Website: lowes
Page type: review-order
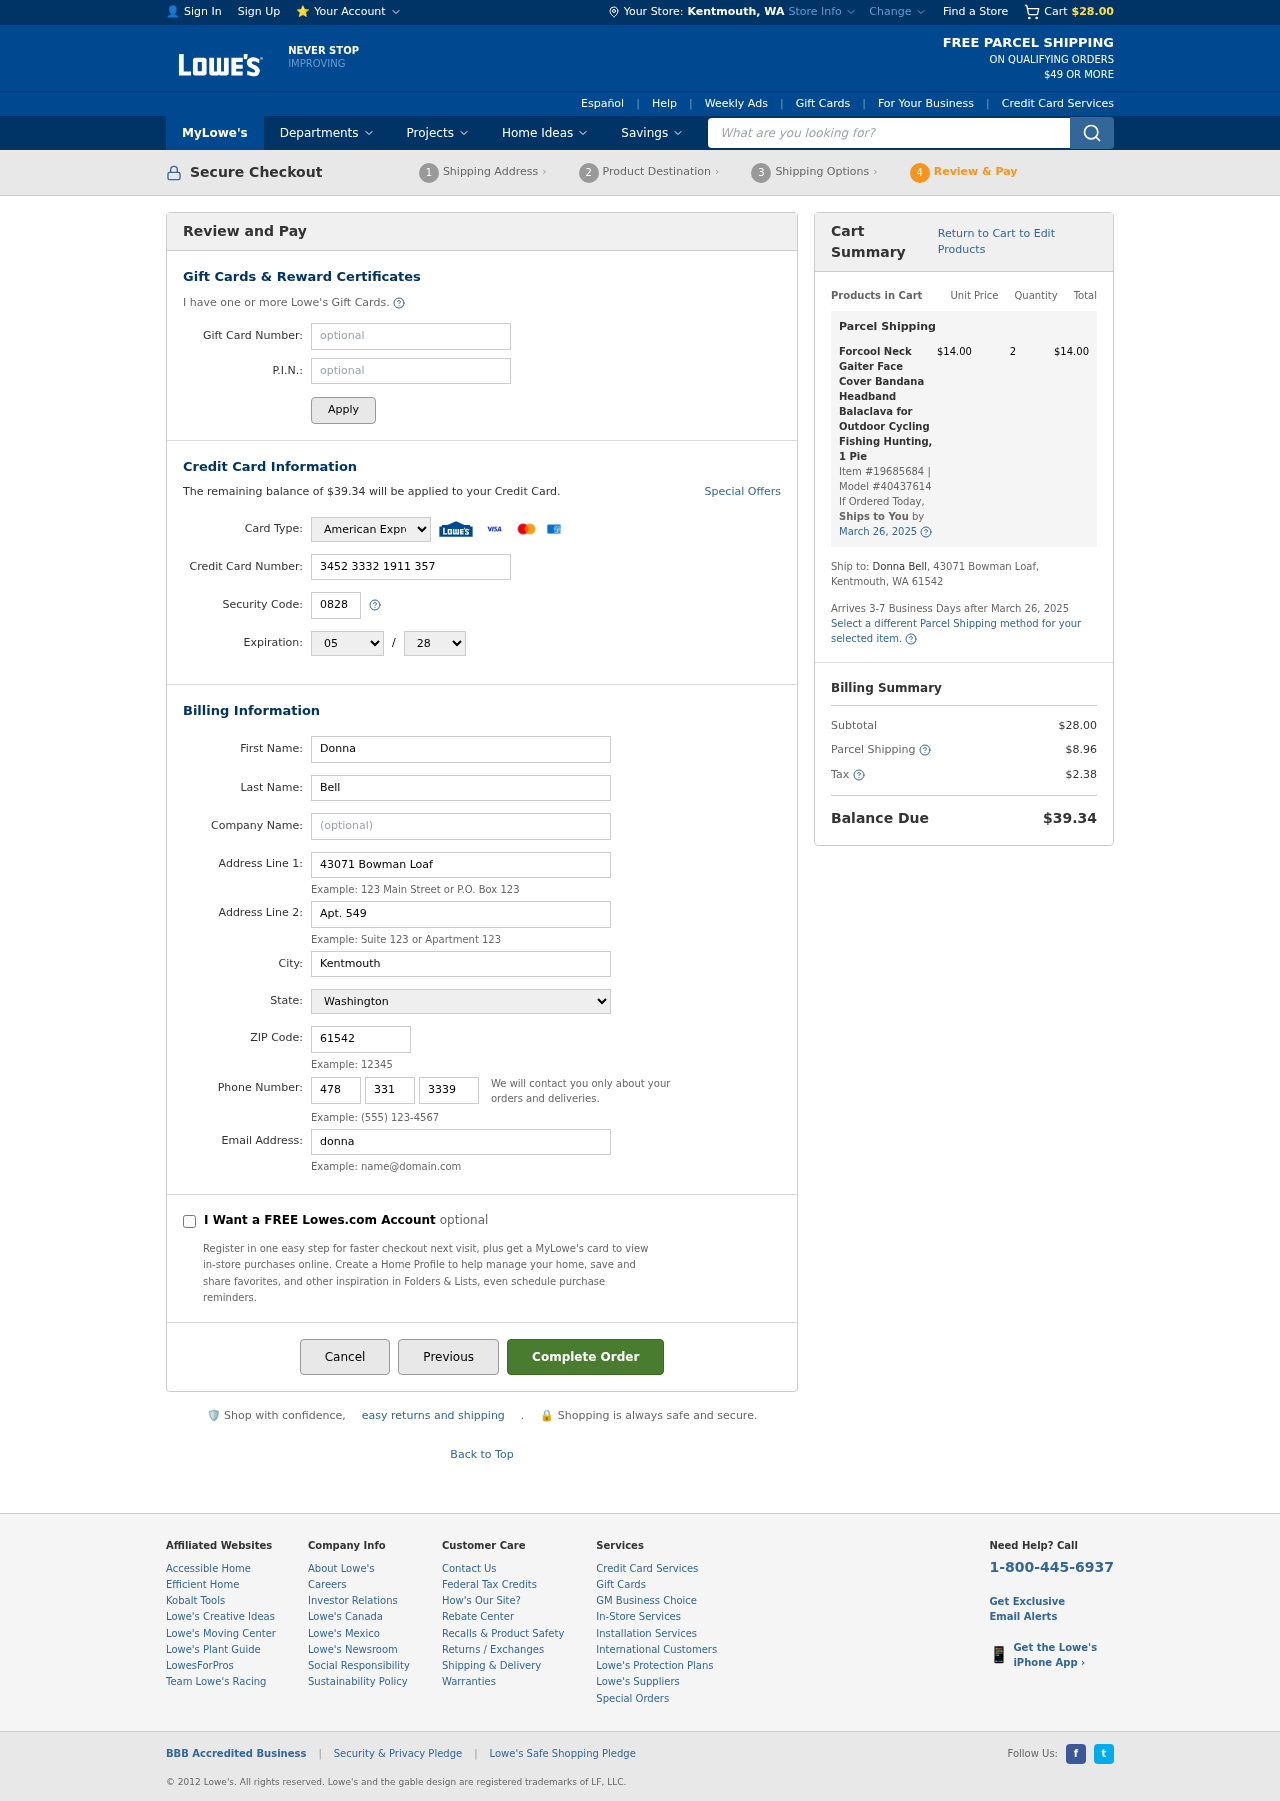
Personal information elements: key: PII_CARD_CVV
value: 0828
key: PII_CARD_EXPIRY_MONTH
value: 05
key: PII_CARD_EXPIRY_YEAR
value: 28
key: PII_CARD_NUMBER
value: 3452 3332 1911 357
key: PII_CARD_TYPE
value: American Express
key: PII_CITY
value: Kentmouth
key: PII_CITY_STATE
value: Kentmouth, WA
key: PII_EMAIL
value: donnabell@yahoo.com
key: PII_FIRSTNAME
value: Donna
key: PII_LASTNAME
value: Bell
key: PII_PHONE_AREA
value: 478
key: PII_PHONE_PREFIX
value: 331
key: PII_PHONE_SUFFIX
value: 3339
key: PII_POSTCODE
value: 61542
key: PII_STATE
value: Washington
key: PII_STREET
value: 43071 Bowman Loaf
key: PII_STREET2
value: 43071 Bowman Loaf
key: PII_STREET2
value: Apt. 549
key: PII_FULLNAME2
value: Donna Bell
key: PII_CITY_STATE_ZIP2
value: Kentmouth, WA 61542
Product elements: key: PRODUCT1_NAME
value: Forcool Neck Gaiter Face Cover Bandana Headband Balaclava for Outdoor Cycling Fishing Hunting, 1 Pie
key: PRODUCT1_PRICE
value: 14
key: PRODUCT1_QUANTITY
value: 2
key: PRODUCT1_ITEM_NUMBER
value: Item #19685684
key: PRODUCT1_MODEL_NUMBER
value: Model #40437614
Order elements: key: ORDER_SUBTOTAL
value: $28.00
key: ORDER_BALANCE_DUE
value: $39.34
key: ORDER_SHIPPING_DATE
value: March 26, 2025
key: ORDER_ITEM_TOTAL
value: $14.00
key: ORDER_SHIPPING_DATE2
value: March 26, 2025
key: ORDER_SHIPPING_COST
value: $8.96
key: ORDER_TAX
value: $2.38
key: ORDER_TOTAL
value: $39.34
Search elements: key: HEADER_SEARCH
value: What are you looking for?